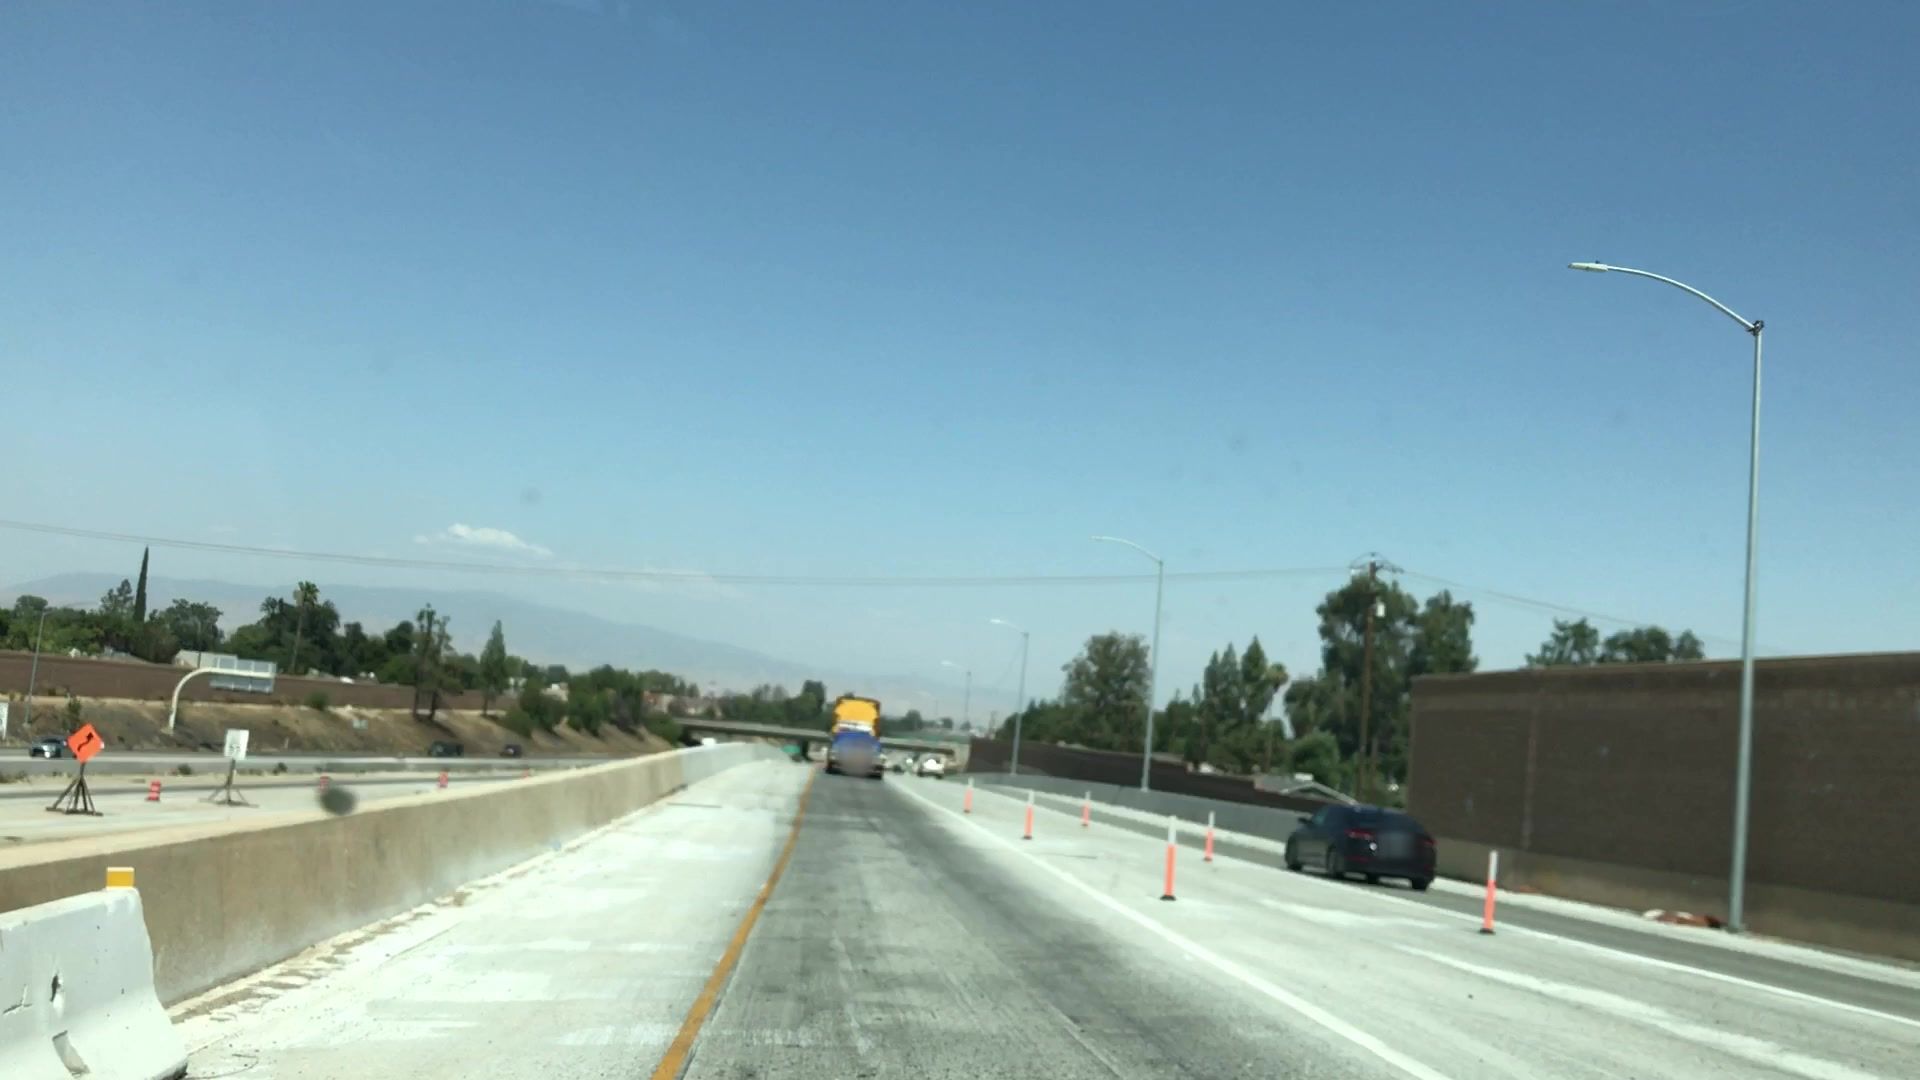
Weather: clear
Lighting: day
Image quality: good
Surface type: driving surface
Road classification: motorway_link
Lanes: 2
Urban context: urban centre
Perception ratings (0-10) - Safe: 0.48, Lively: 0.89, Beautiful: 1.24, Boring: 7.76, Depressing: 7.16, Wealthy: 1